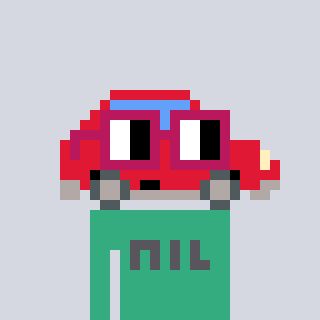
a pixel art character with square dark red glasses, a car-shaped head and a teal-colored body on a cool background